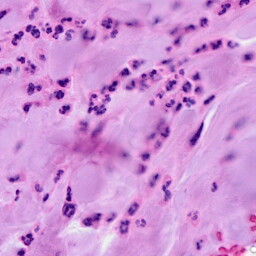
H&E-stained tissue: Breast